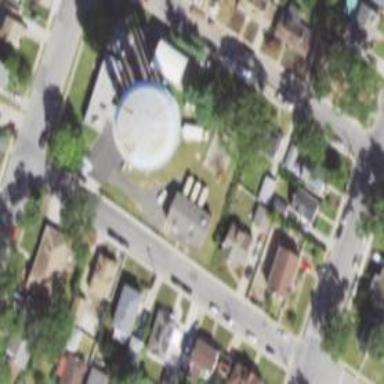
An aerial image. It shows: Water tower that is man-made.